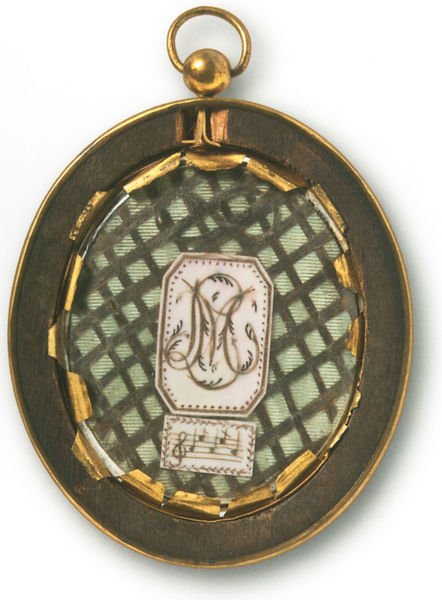
Titel: Jeune femme au sein dénudé présentant une miniature
Institution: Paris, Musée des Arts Décoratifs/inv.39719
Schlagwörter: blätter, weiß, grün, glas, kariert, rücken, schmuck, schwarz, karo, muster, ornament, rahmen, silber, hals, signatur, flach, gitter, gold, musik, knopf, oval, papier, noten, klein, rand, verzierung, streifen, metall, platte, foto, karos, geflecht, medaillon, porzellan, initialen, monogramm, buchstaben, initiale, kugel, intarsien, rauten, anhänger, amulett, medallion, violinschlüssel, schlüssel, emblem, fassung, raster, elfenbein, kürzel, monogram, notenzeile, öse, goldblech, notenschlüssel, hette, spieluhr, glücksbringer, m, l, rm, mr, vielonschlüssel, talismann, medaillon musik insignien karo gold, er vnotenzeile